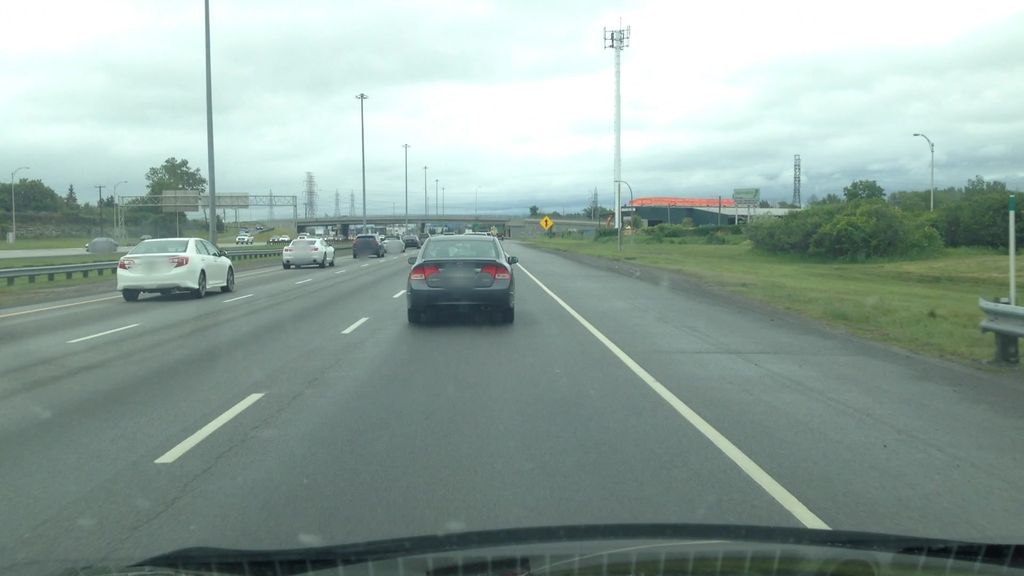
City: montreal